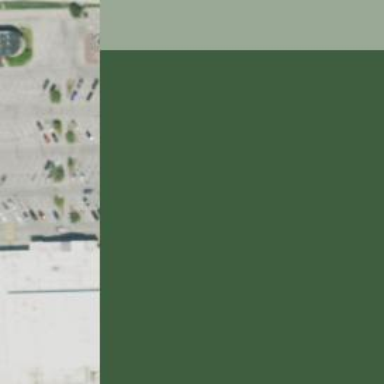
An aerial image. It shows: Supermarket.